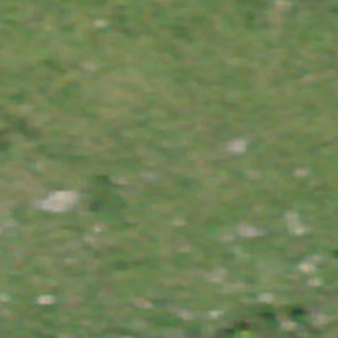
Label: other